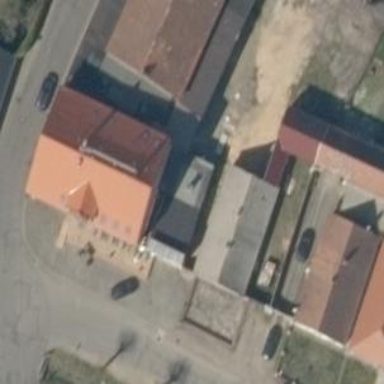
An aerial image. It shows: Restaurant located within guest house building.